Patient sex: M
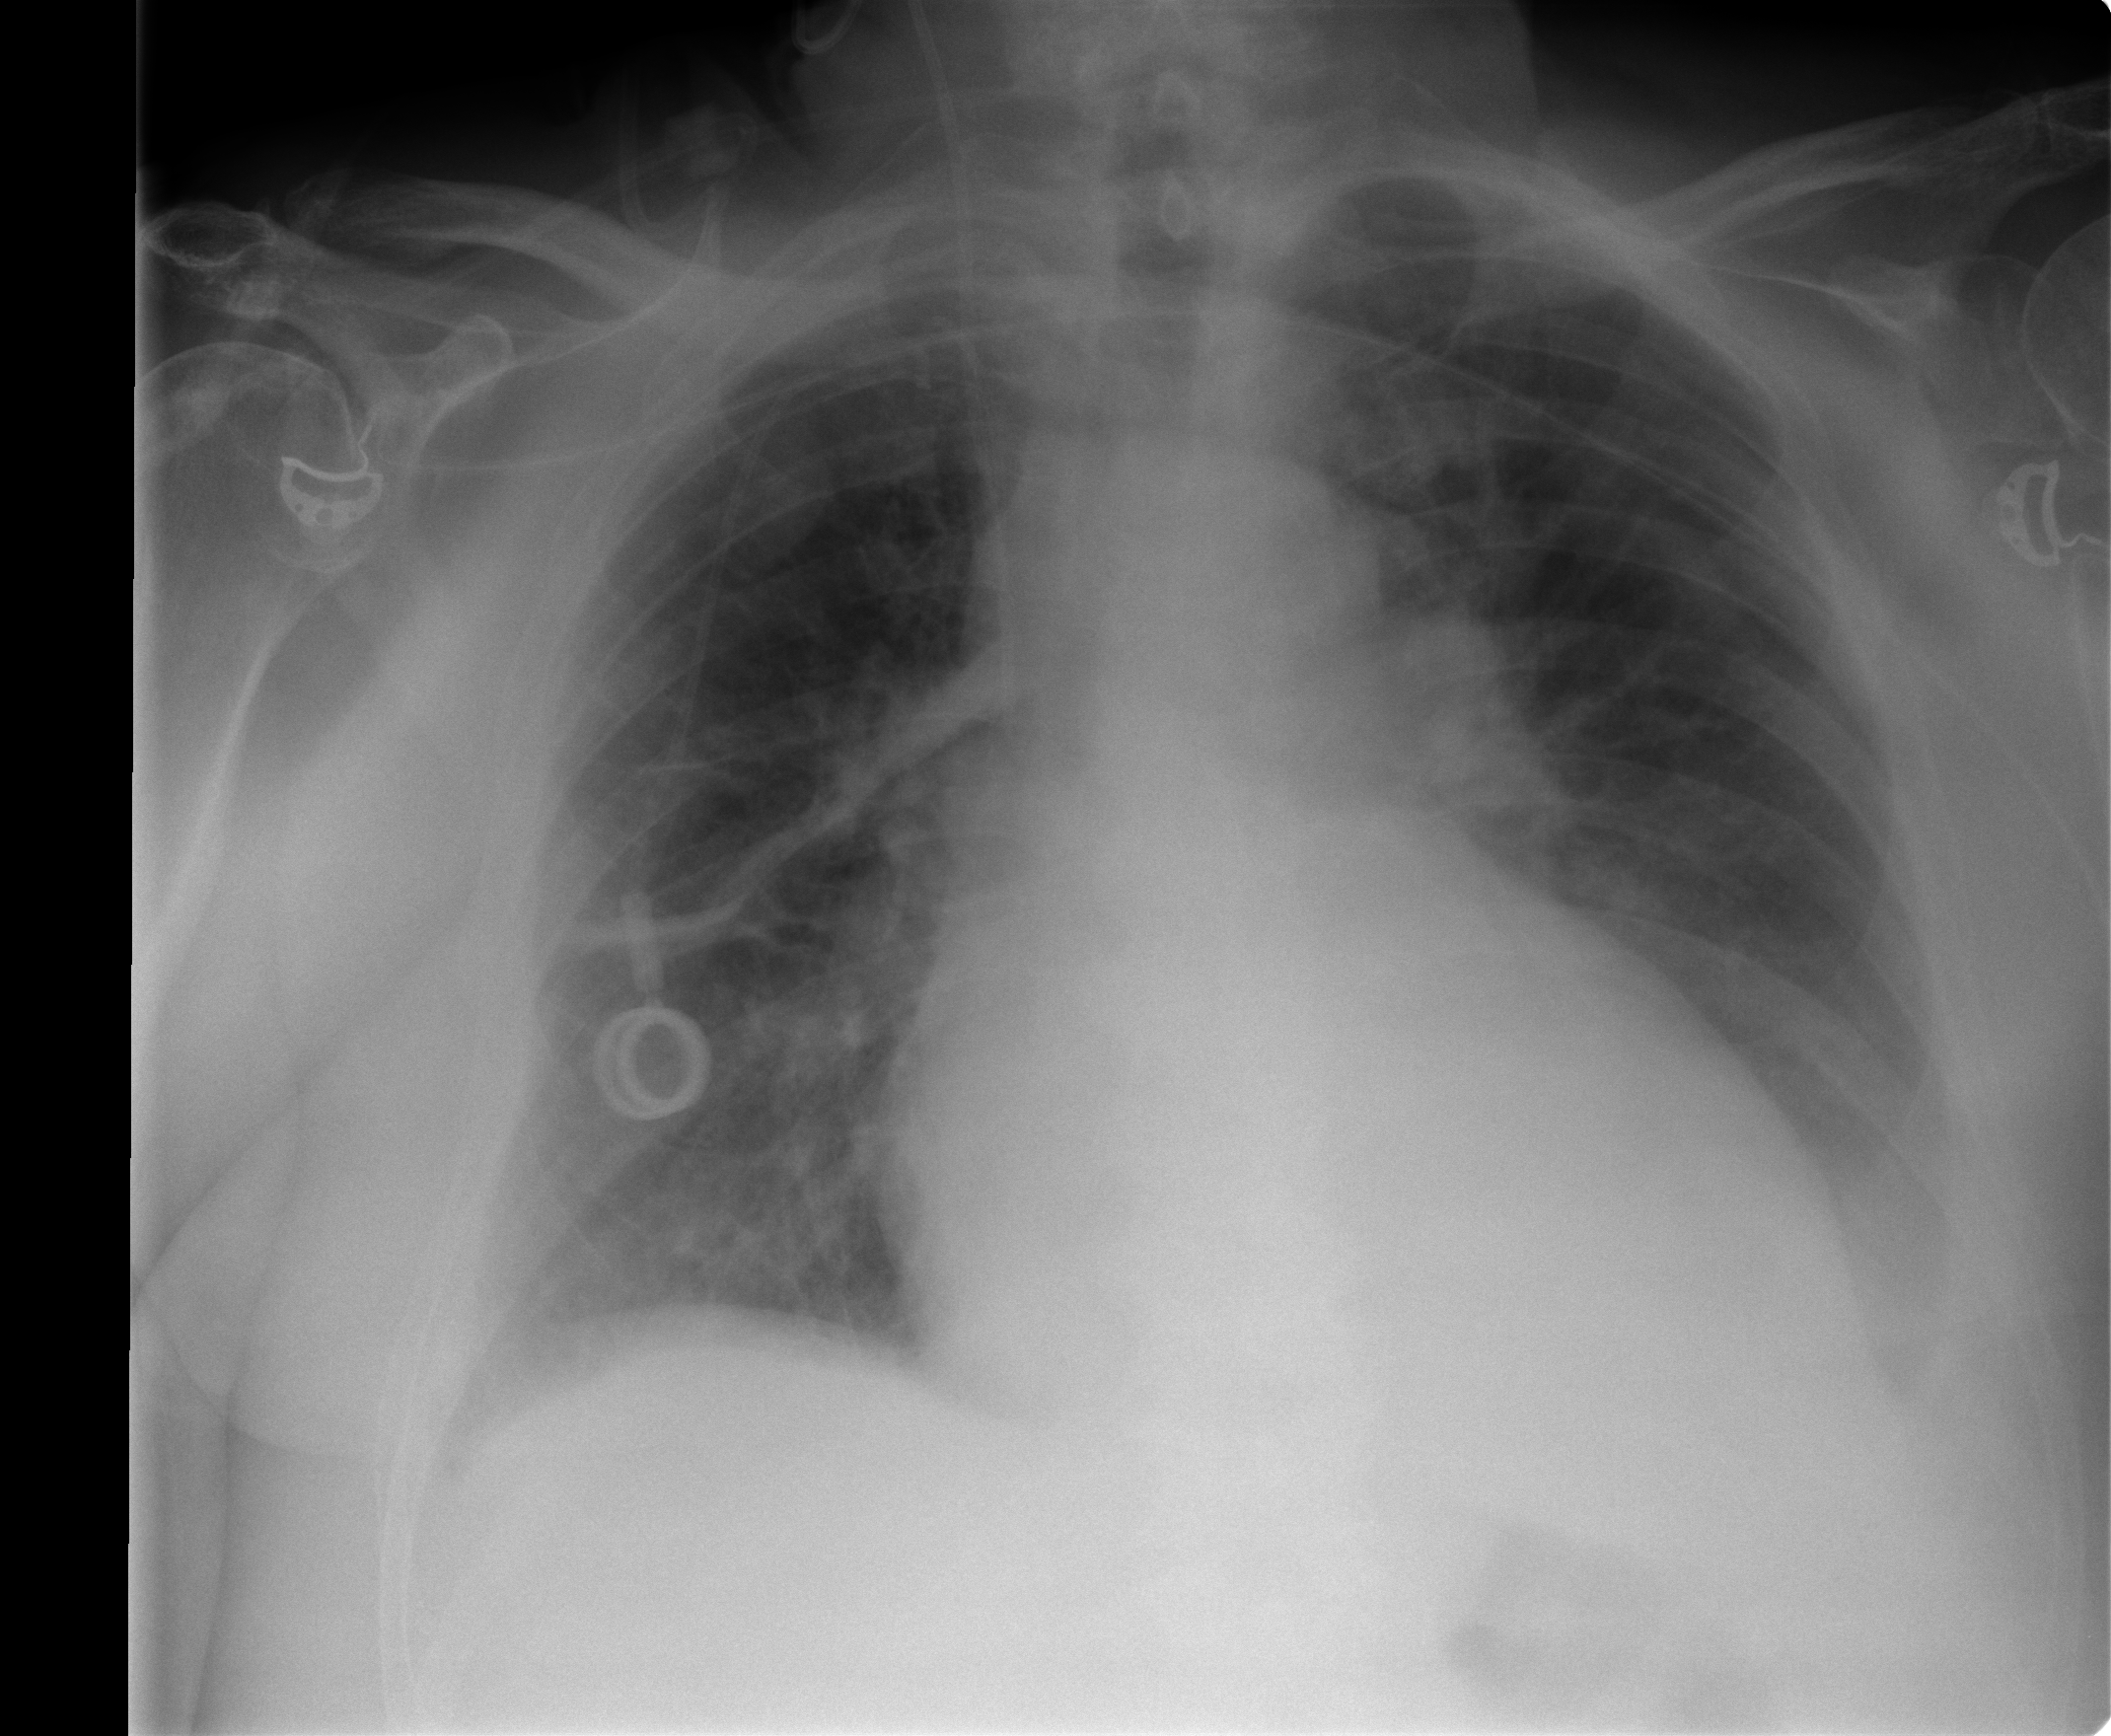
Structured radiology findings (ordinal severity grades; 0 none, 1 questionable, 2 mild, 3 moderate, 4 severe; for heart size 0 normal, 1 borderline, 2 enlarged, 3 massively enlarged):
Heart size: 3
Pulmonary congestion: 2
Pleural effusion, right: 0
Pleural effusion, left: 2
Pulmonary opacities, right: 0
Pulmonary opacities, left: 0
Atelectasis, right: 2
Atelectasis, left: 0